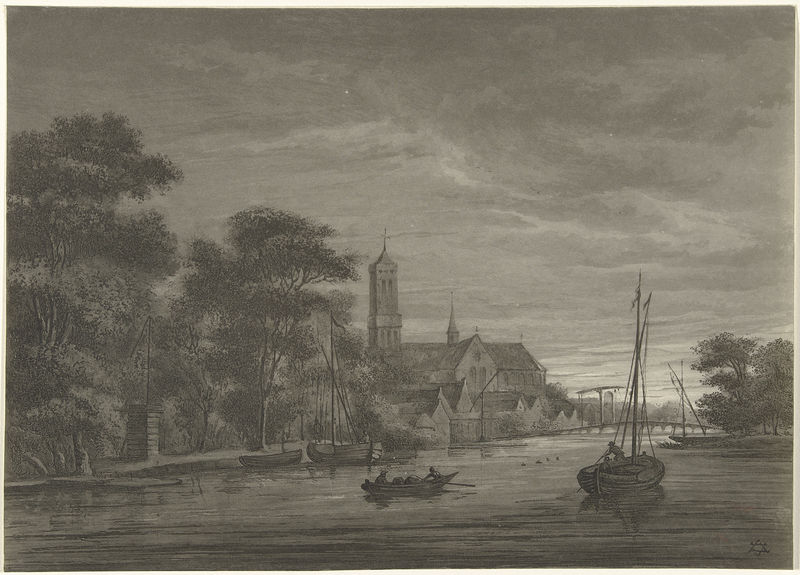
Titel: Nachtlandschap met gezicht op dorp
Künstler: Christiaan Josi
Standort: Amsterdam
Institution: Rijksmuseum
Schlagwörter: baum, gemälde, himmel, wasser, weiß, wolken, bäume, fluss, kirchturm, landschaft, see, stadt, ufer, abend, grau, kreide, nacht, schwarz, zeichnung, haus, bild, niederlande, signatur, häuser, morgen, brücke, kirche, land, boot, turm, schiff, schiffe, segelschiffe, wellen, mast, dächer, grafik, graphik, enten, hafen, lastkahn, wetter, ruderboot, ruderer, tor, kreuz, dom, kohle, druck, schwarzweiss, stich, bleistift, kreuze, kupferstich, anlegestelle, zugbrücke, schif, brügge